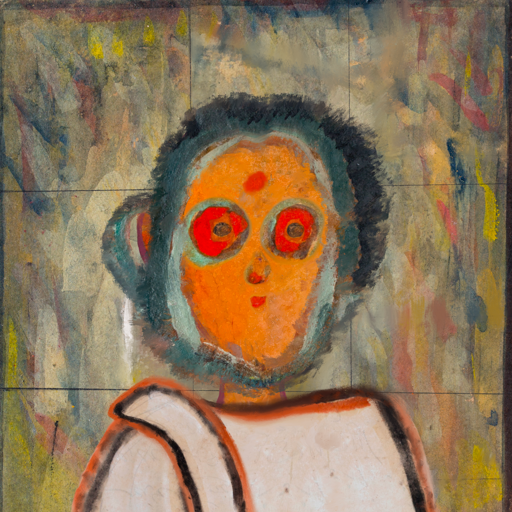
Background: GypsyMother, Head And Neck Front: Hypocrite, Face Front: Sisters, Bust: Roy_Bahadur, Hair Front: Boggyland, Head Accessory: Blank, Second Necklace: Blank, Necklace: Blank, Baby: Blank